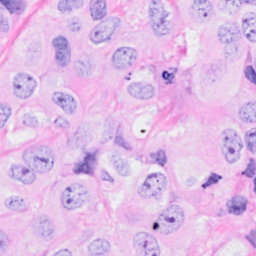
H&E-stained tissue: Breast